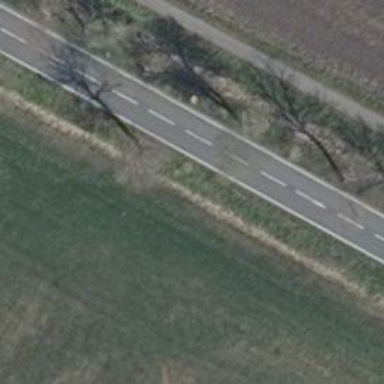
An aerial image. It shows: Row of trees in natural setting.